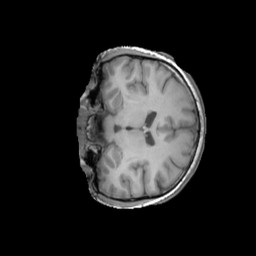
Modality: T1w
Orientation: coronal
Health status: ill
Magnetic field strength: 3 T